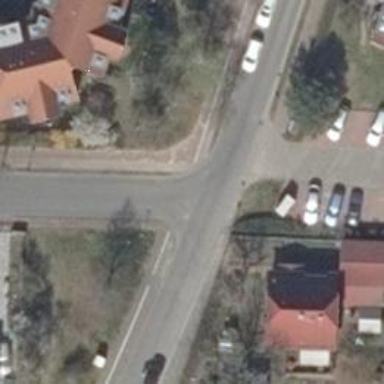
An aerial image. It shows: Uncontrolled crossing on the road.